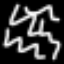
Label: squiggle